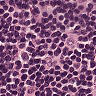
Metastatic tissue present: no